Interaction volume radius: 5 \u00c5
Interaction volume height: 15 \u00c5
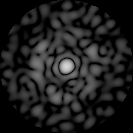
Disorder parameter: 0.8396